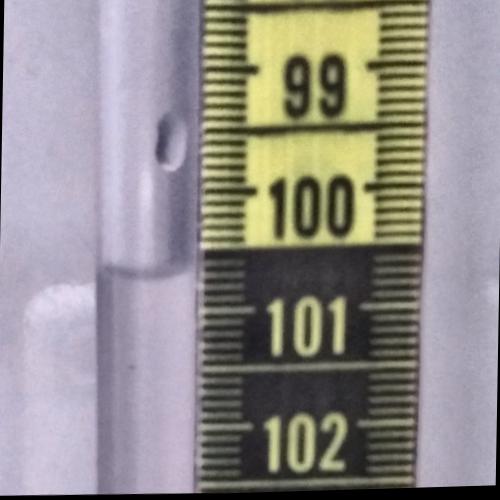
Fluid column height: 100.7 cm